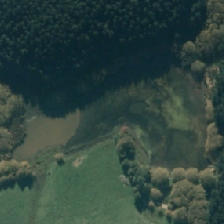
Land cover: lake_pond